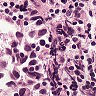
Metastatic tissue present: yes